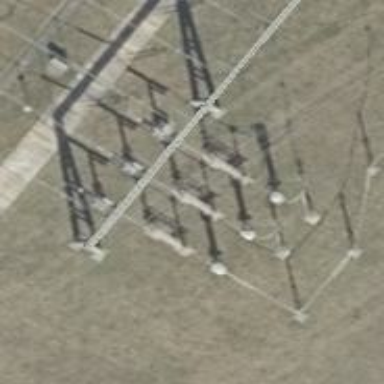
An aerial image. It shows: Outdoor switch with 3 cables.